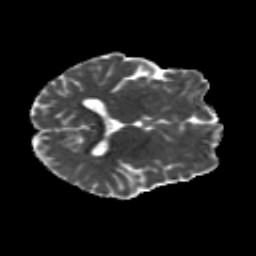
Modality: MD
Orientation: axial
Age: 21
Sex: male
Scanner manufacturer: siemens
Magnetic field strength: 3 T
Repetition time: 8.8 s
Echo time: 0.085 s